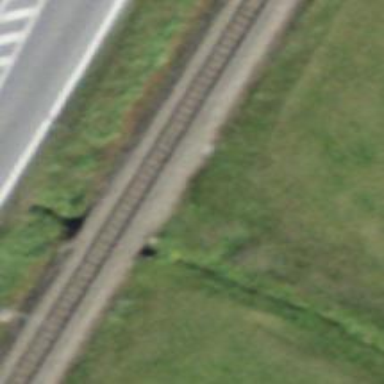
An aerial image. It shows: Narrow-gauge railway bridge with electrified tracks and single track passing over it.